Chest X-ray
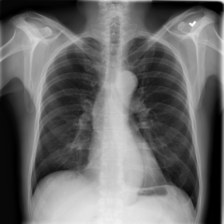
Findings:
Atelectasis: negative
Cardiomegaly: negative
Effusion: negative
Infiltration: negative
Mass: negative
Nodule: negative
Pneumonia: negative
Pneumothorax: negative
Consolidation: negative
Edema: negative
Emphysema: negative
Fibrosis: negative
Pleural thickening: negative
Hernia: negative